Question:
all these tab are created dynamically in windows form . I want to open specific tab page on button click.
For example when clicking on a button(button is not tab page button ,its some other execution button), i want to display tab3 .
I am able to get no of tab pages, but unable to open specific tab..
'''
private void toolStripButton1_Click(object sender, EventArgs e)
{
int tabcount = Main_tab.TabCount;
MessageBox.Show(tabcount.ToString());
}
'''
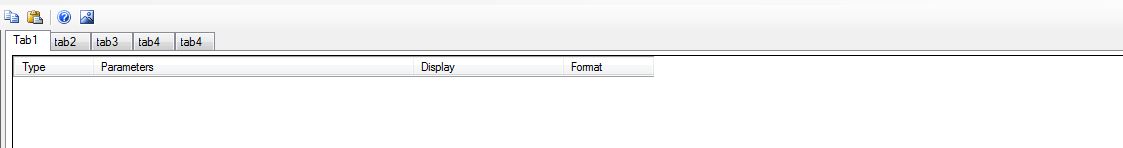
Answer: '''
private void toolStripButton1_Click(object sender, EventArgs e)
{
int tabcount = Main_tab.TabCount;
for (int count = 0; count < class_new_tab.tab_count; count++)
{
Main_tab.SelectTab(count);
//perform tab operation
}
}
'''